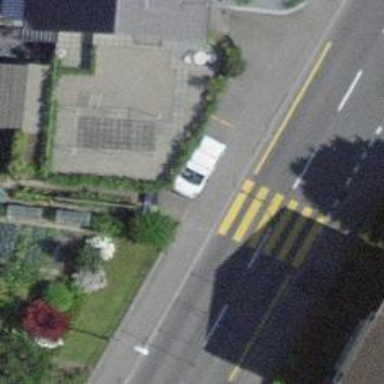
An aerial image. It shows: Kerb serving as barrier.